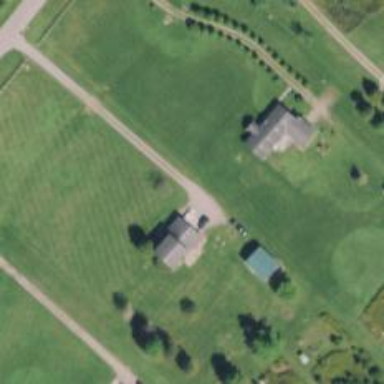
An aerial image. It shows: Driveway.